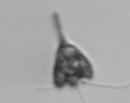
Label: Pyramimonas_longicauda